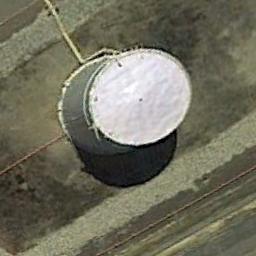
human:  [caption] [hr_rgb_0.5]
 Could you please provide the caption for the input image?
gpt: The storage tank is surrounded by grass .

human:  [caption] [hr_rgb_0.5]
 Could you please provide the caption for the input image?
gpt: There are several rows of buildings next to these storage tanks .

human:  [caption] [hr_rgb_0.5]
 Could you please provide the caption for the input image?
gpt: There is a white storage tank on the bare land .

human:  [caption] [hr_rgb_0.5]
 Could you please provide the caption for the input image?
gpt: There is a large, Neatly arranged oil storage tank in the factory, And there is a large lawn in the factory .

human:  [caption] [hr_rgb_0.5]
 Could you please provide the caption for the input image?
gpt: The storage tank is in the middle of a green meadow .